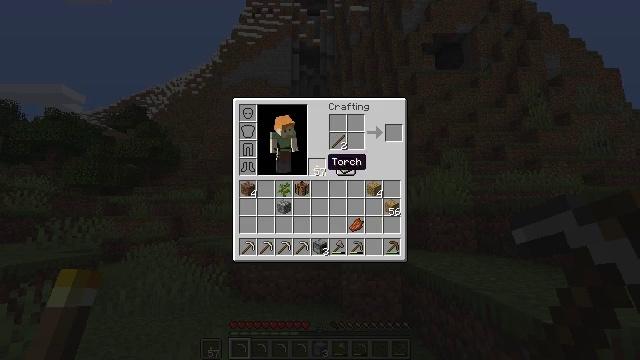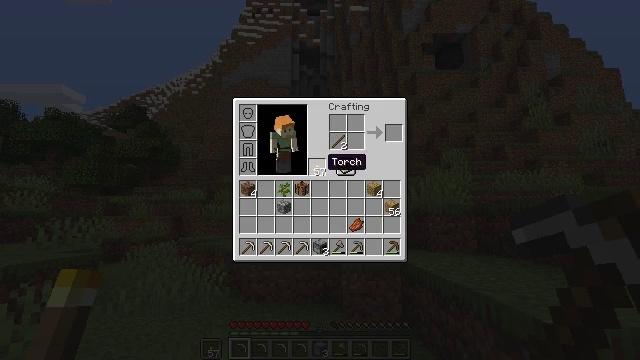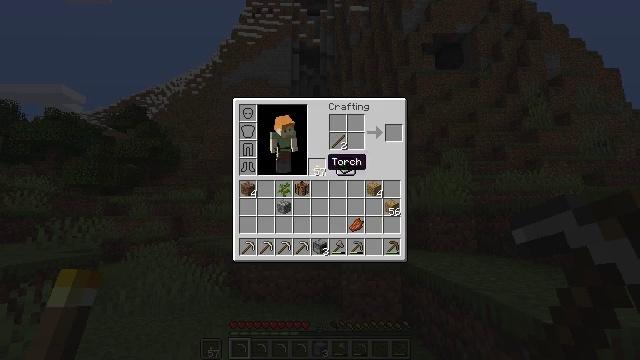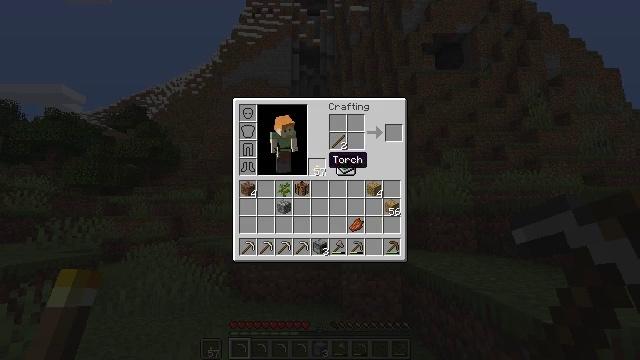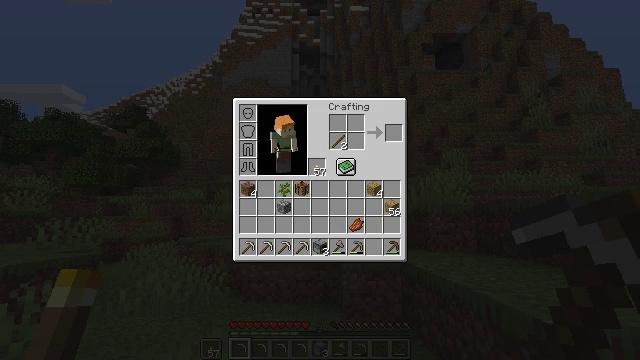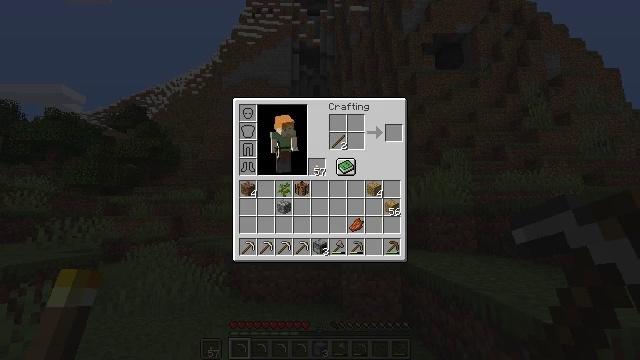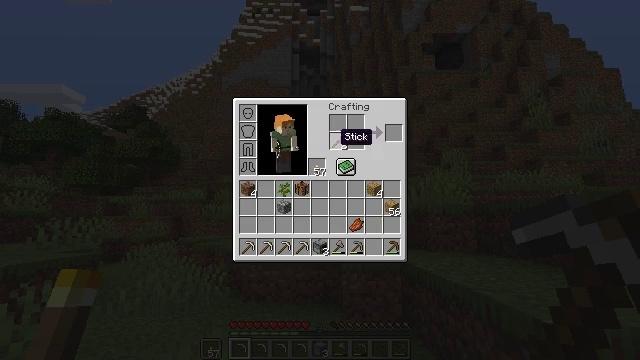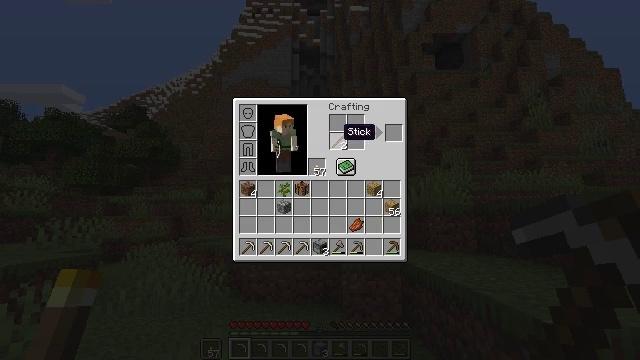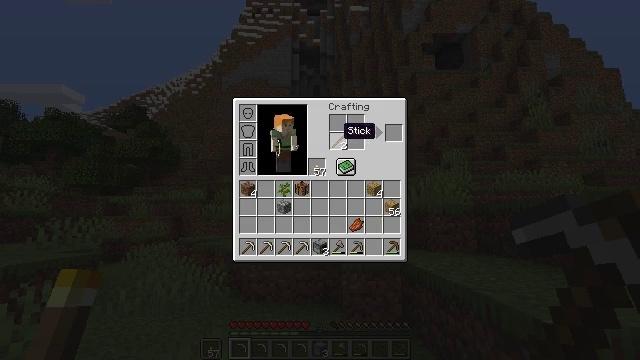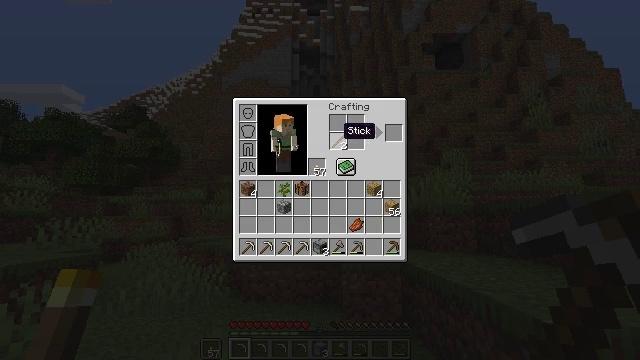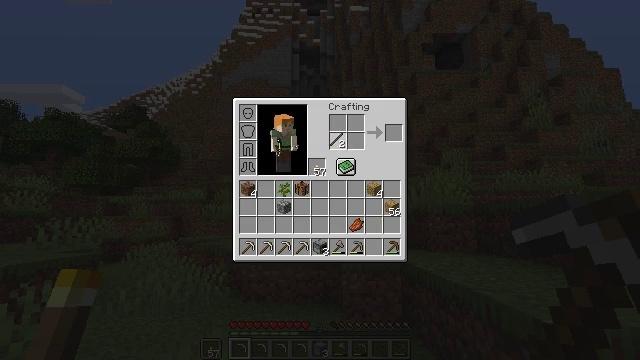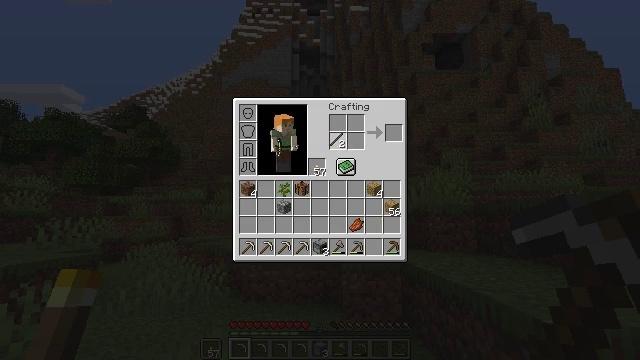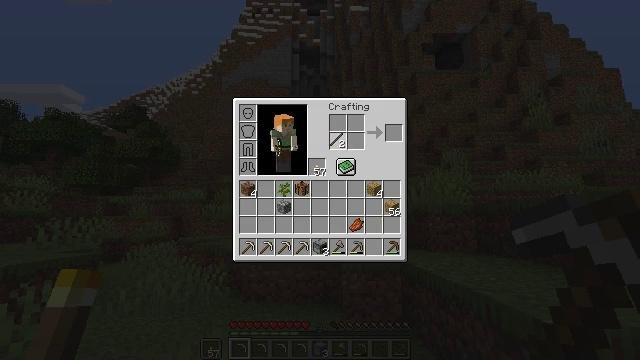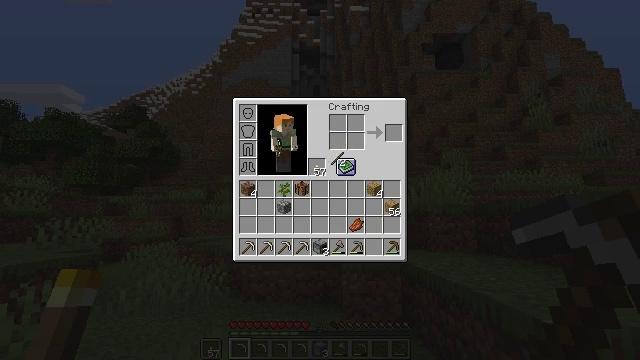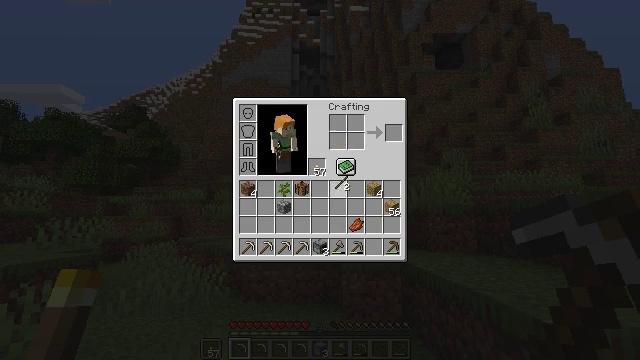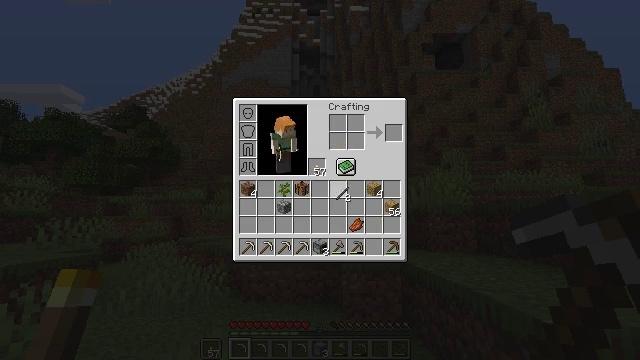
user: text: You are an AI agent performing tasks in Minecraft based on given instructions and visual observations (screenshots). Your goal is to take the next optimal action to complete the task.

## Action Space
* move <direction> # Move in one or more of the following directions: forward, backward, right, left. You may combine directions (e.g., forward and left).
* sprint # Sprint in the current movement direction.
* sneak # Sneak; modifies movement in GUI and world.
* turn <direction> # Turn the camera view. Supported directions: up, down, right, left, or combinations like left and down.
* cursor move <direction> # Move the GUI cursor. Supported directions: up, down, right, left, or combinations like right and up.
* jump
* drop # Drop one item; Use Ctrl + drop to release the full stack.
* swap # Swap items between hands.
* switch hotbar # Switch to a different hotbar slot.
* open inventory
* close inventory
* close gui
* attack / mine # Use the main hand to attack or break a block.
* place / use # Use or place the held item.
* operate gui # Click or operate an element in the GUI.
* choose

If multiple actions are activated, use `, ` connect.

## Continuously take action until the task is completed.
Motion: motion action
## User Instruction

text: Gather grass block for landscaping.
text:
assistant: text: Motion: no_op
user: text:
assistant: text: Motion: no_op
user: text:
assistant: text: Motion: no_op
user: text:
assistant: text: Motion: cursor move up
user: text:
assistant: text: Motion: cursor move up
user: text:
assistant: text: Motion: no_op
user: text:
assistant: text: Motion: no_op
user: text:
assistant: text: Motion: no_op
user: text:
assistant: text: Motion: no_op
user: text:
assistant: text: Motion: operate gui
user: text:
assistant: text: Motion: operate gui
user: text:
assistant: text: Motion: operate gui
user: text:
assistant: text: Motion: cursor move down
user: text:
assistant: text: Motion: cursor move down
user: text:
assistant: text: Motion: cursor move down
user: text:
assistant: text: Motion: no_op
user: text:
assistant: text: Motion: no_op
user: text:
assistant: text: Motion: operate gui
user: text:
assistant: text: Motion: operate gui
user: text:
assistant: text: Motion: no_op
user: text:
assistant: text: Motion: no_op
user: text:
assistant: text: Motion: cursor move left and up
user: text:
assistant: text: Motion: cursor move left and up
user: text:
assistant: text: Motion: no_op
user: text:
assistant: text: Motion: no_op
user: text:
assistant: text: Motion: no_op
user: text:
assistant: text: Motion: no_op
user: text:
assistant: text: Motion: no_op
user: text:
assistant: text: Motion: no_op
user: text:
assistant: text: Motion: no_op